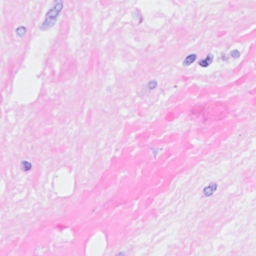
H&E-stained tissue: Breast